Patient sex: M
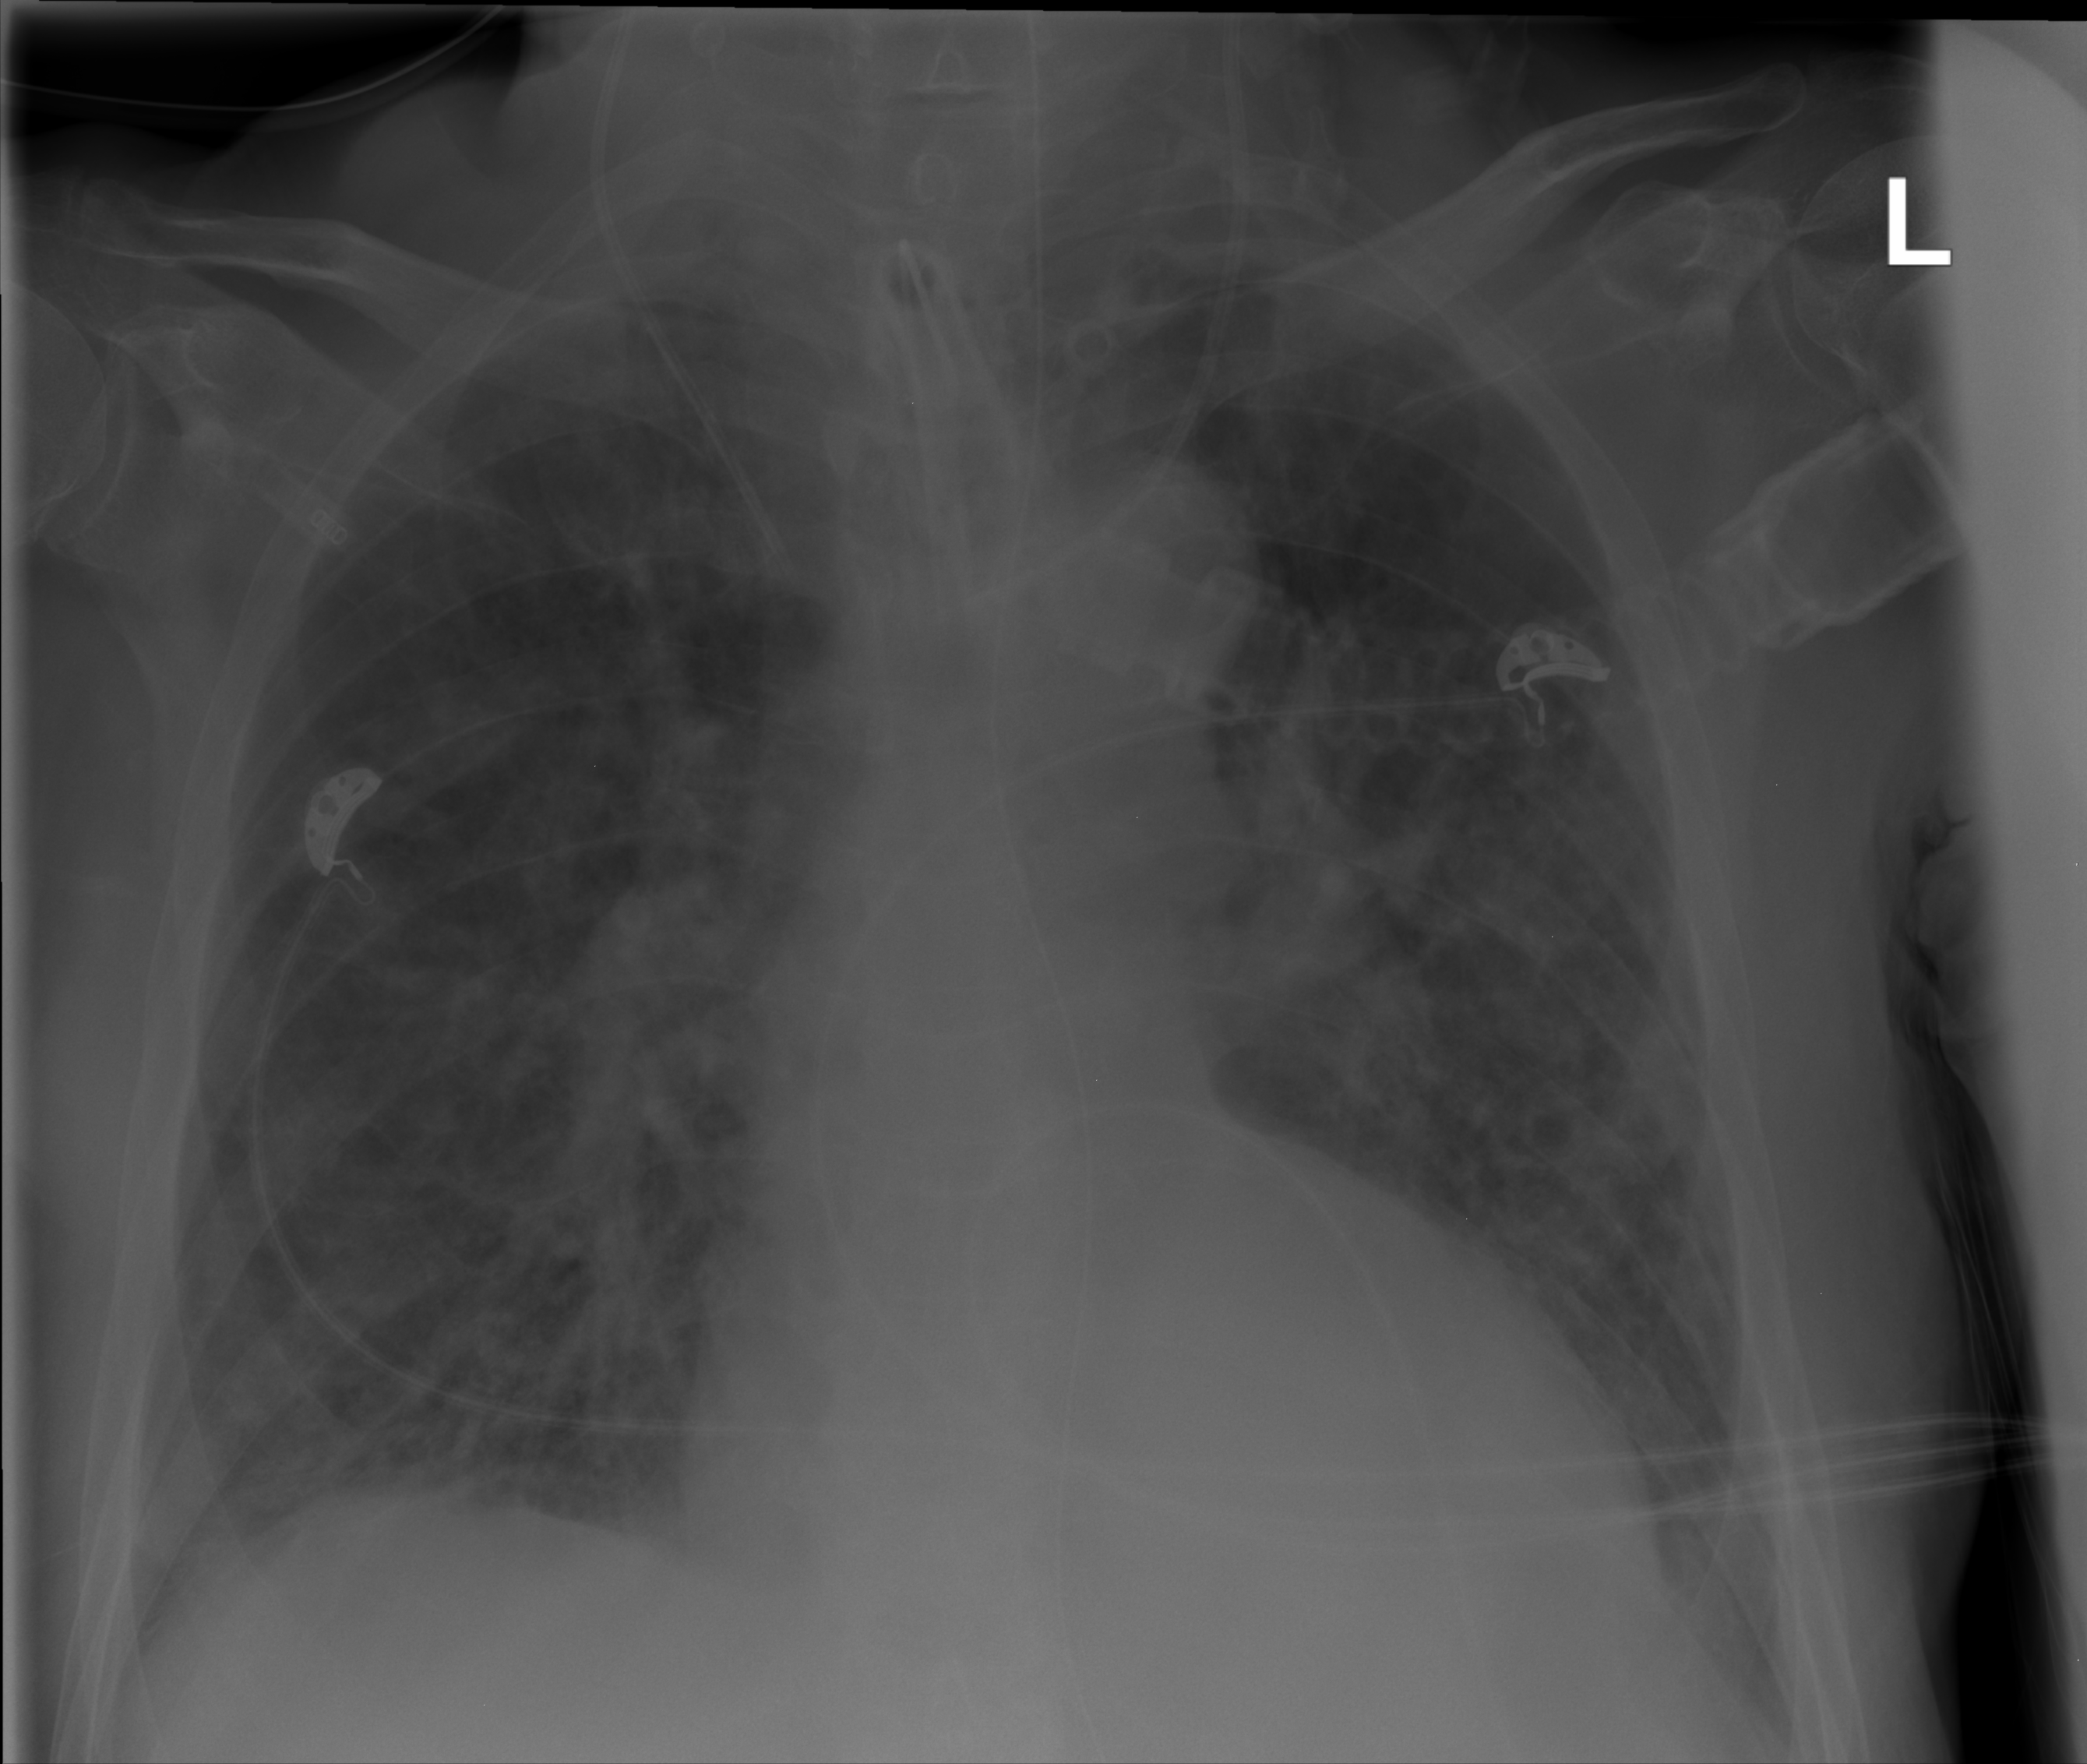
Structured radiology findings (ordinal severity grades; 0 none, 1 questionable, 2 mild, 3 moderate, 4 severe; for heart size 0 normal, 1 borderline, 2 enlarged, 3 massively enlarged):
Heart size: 2
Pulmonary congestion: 2
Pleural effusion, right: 1
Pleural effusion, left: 2
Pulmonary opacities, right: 2
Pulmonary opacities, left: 2
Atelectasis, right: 2
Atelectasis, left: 2